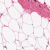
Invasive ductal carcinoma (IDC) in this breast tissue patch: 0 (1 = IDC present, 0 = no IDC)